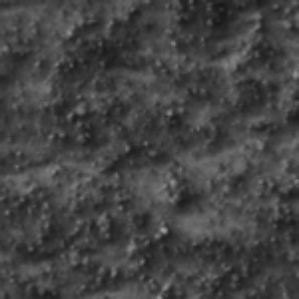
Label: frost